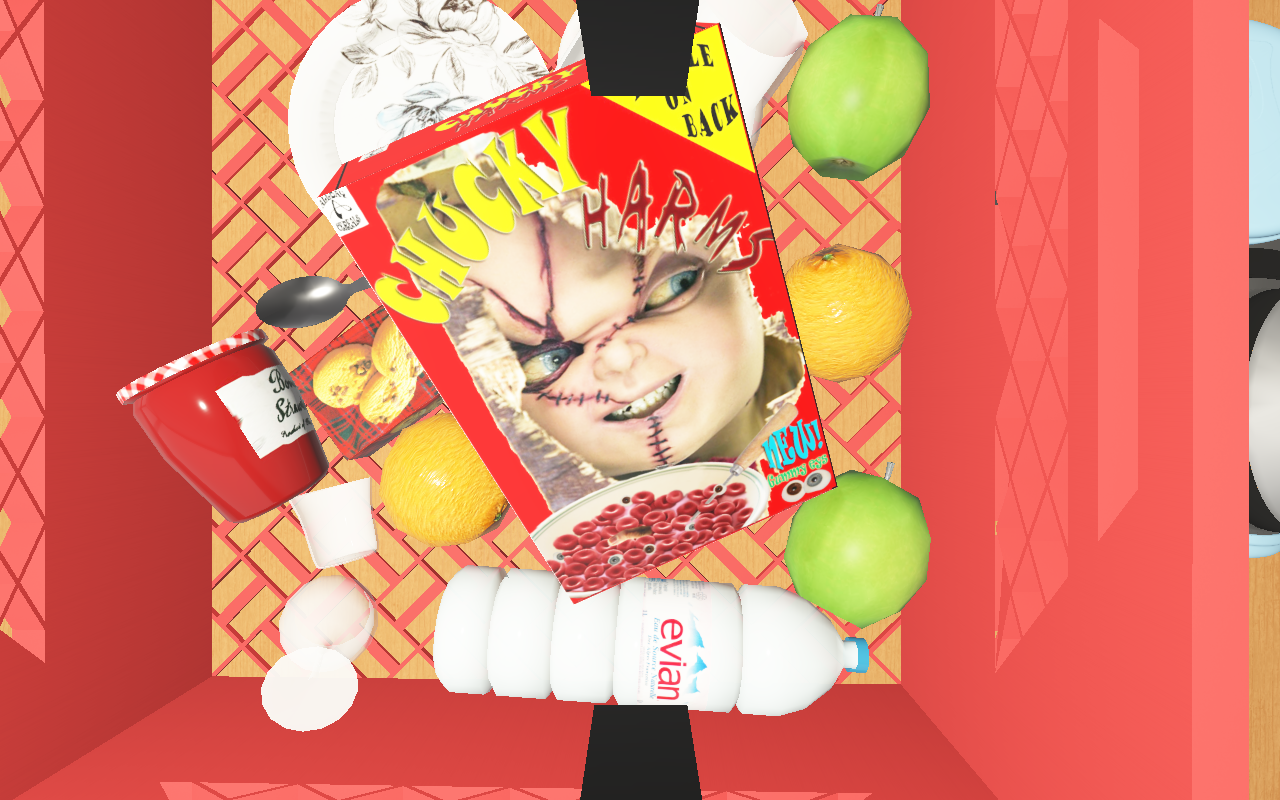
Objects in the scene:
water bottle
apple
orange
plate
glass
wineglass
honey jar
jam jar
cereal box
biscuit box